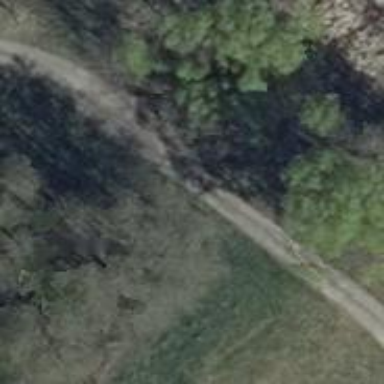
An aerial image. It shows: Track road with grade4 bridge.